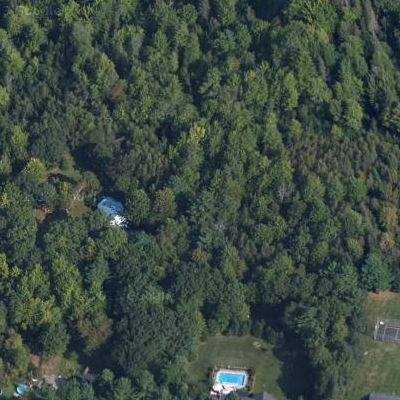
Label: Forest